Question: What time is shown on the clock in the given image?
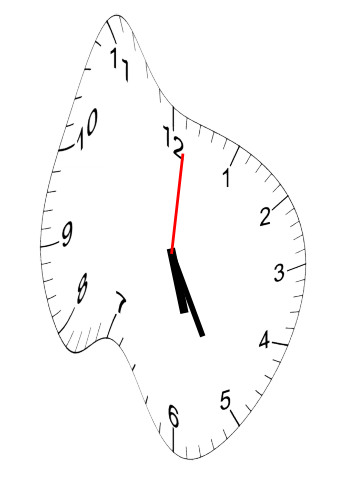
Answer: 05:25:01